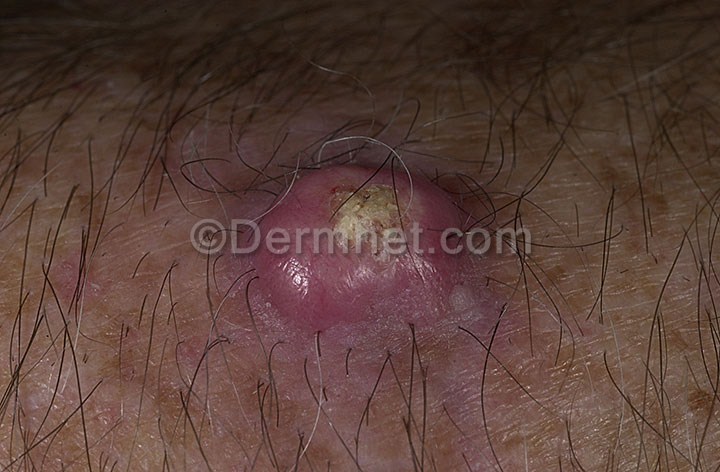
Disease: Seborrheic Keratoses and other Benign Tumors